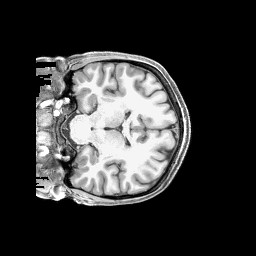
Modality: T1w
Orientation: coronal